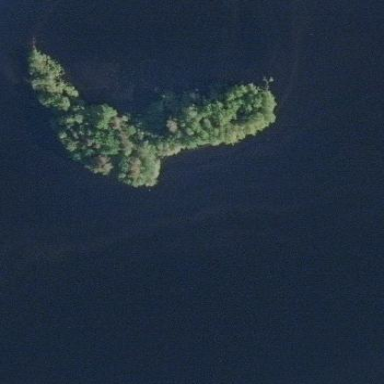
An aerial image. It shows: Islet.